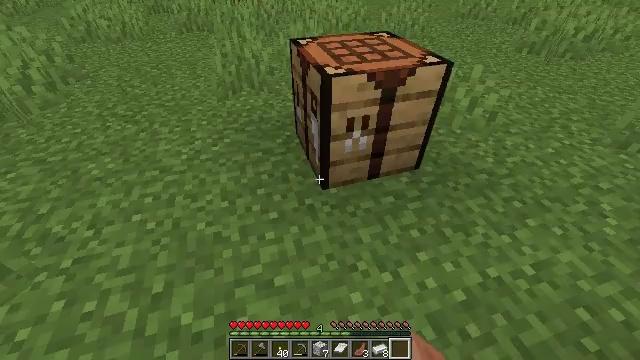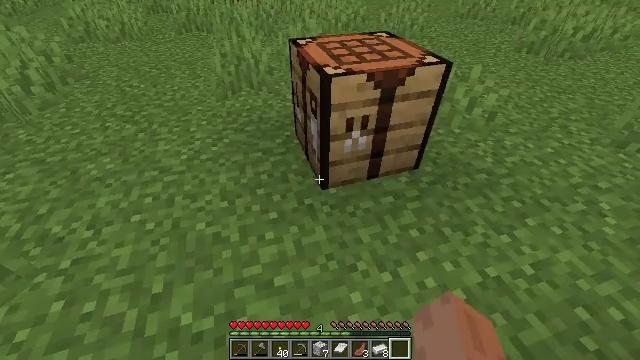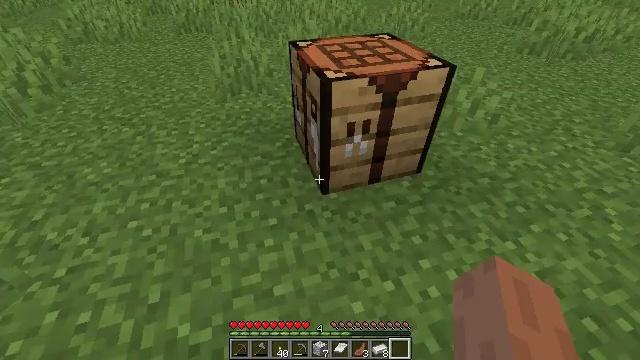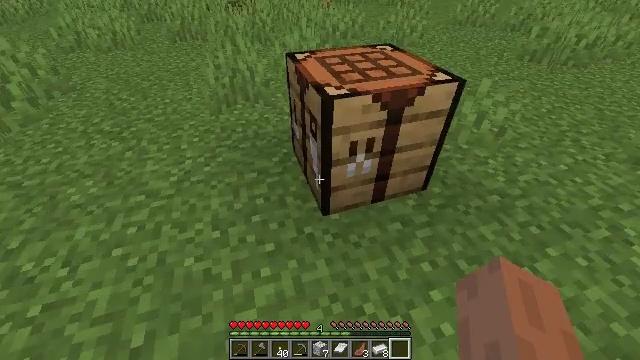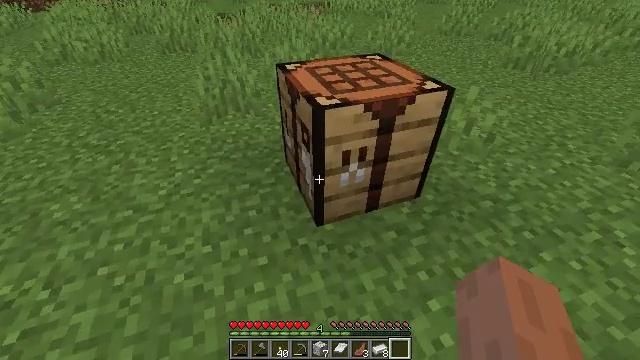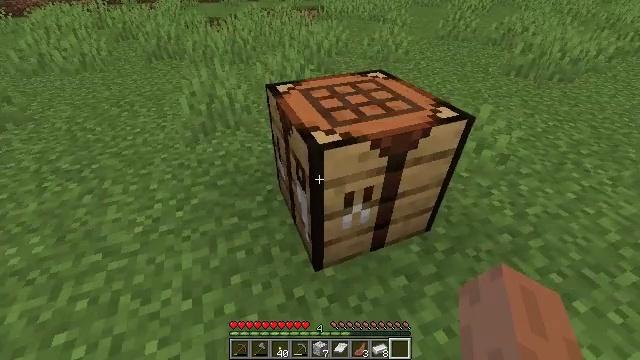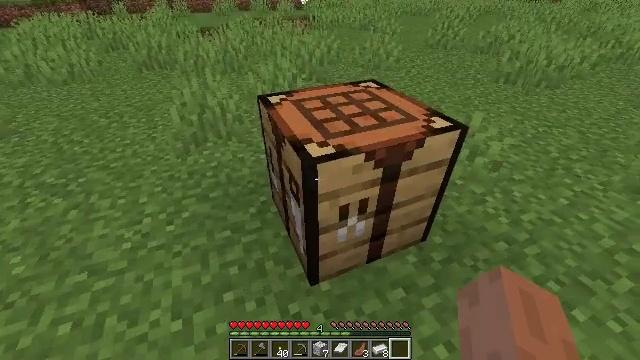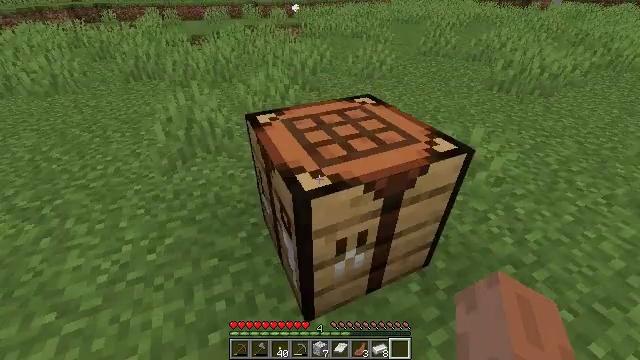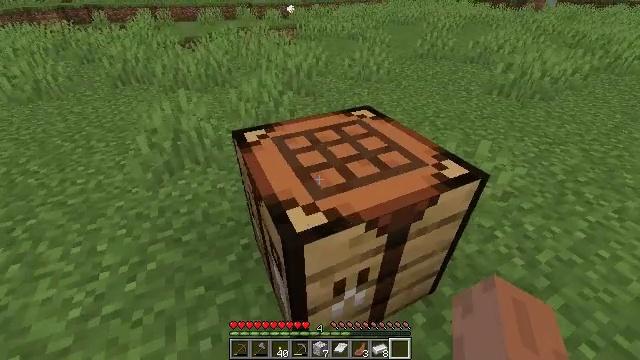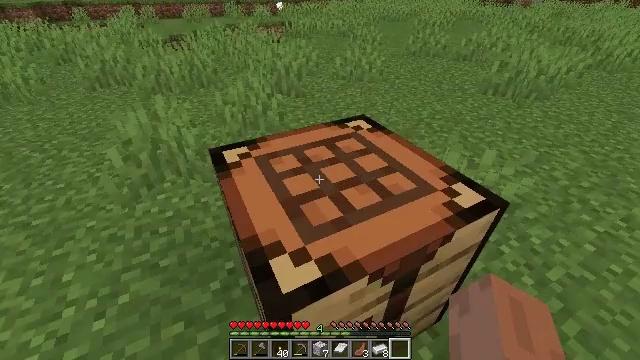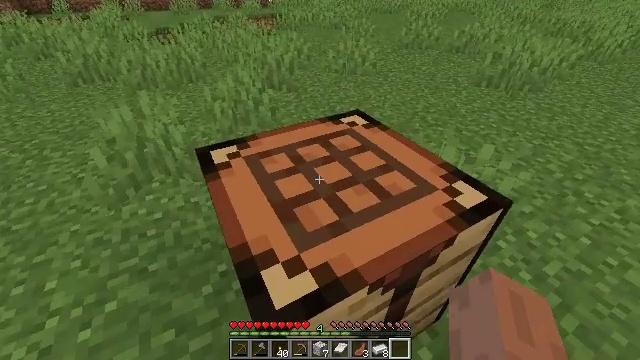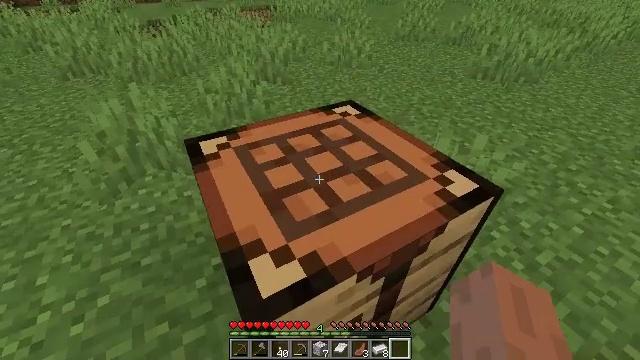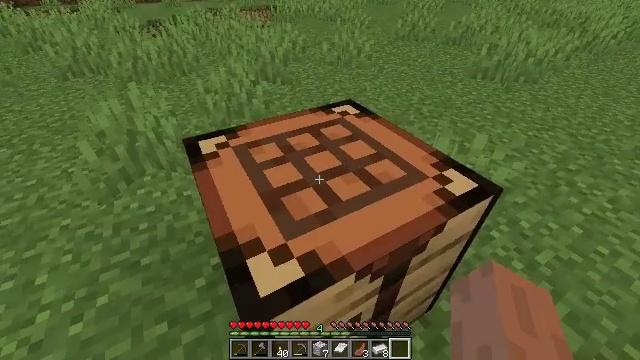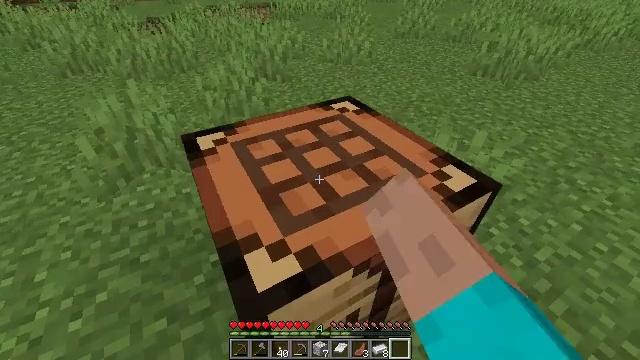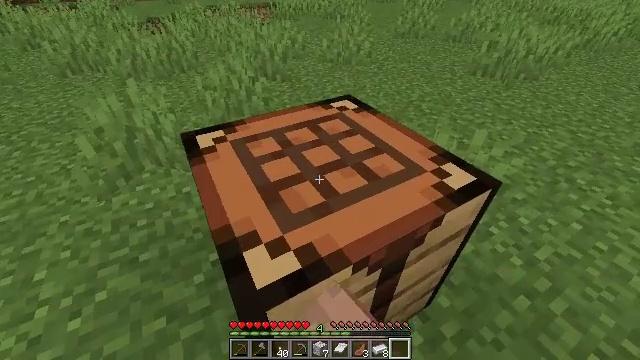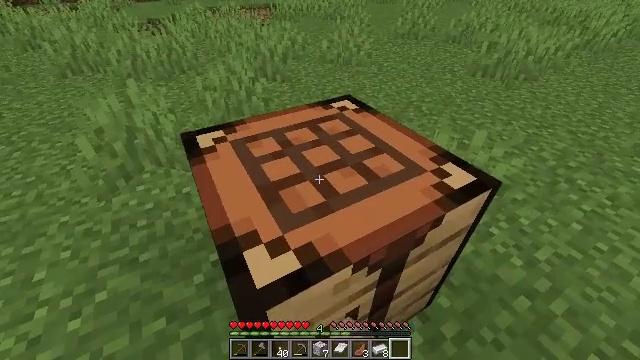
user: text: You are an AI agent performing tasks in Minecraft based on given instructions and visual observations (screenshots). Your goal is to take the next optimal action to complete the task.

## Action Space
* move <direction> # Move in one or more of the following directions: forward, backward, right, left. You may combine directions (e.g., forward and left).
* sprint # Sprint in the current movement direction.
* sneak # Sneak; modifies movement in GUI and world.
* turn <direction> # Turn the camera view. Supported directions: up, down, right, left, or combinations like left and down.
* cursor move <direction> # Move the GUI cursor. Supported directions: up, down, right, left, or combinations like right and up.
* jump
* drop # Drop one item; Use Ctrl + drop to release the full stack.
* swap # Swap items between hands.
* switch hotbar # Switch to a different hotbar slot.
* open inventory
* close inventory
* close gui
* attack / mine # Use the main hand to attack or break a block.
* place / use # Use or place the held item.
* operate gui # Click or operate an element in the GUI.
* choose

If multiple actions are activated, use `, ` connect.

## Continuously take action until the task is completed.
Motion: motion action
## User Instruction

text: Interact with the crafting table to craft an iron sword.
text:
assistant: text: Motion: no_op
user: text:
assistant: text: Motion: move forward
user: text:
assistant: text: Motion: move forward
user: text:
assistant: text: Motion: move forward, turn right and up
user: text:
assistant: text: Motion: move forward, turn right
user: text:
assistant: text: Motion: move forward, turn right and up
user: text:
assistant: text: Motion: move forward, turn right and up
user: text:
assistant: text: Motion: move forward
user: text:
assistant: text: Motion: turn right
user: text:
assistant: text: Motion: turn right and down
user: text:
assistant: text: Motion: turn down
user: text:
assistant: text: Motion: use / place
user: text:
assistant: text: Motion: use / place
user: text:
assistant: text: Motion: use / place
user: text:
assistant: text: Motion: no_op
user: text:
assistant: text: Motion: no_op
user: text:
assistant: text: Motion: open gui
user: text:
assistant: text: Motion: no_op
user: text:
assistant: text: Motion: no_op
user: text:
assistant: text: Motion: no_op
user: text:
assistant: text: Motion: cursor move up
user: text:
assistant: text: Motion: no_op
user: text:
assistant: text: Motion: no_op
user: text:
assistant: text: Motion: no_op
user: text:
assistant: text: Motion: no_op
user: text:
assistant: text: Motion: no_op
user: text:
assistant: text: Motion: cursor move left and down
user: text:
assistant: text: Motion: no_op
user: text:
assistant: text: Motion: cursor move down
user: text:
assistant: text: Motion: cursor move right and down